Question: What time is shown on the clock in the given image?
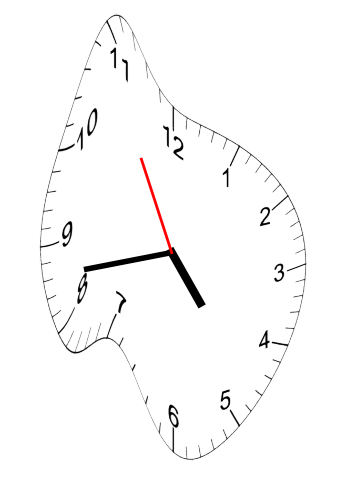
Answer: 04:42:55